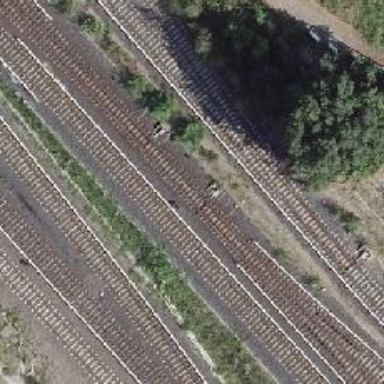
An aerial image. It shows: Railway signal.